Question: If this is the wrong stackexchange website for this question, please direct me elsewhere!
I have a regular 2-dimensional grid of nodes. I would also like to store data about the edges between nodes of the grid, and I'm not sure how to do this in an efficient way.
The three ideas that immediately occurred to me both have cons, and I'm not sure which is preferable, or if, indeed, there is a better way entirely.
1. Store edge data in a 2d array. Since the graph nodes essentially form a 2d array, you can simply store edge data in a normal two dimensional array -- 0,0 is the bottom left node, 1,0 is to the right of it, and 0,1 is directly "above" it, etc.
The issue with this method is data duplication - the data about the edge between 0,0 and 0,1 is stored in two separate places. Whenever the data needs to be updated, you need to update it in both places, and, of course, you have extra memory overhead, since you need to hold potentially twice as much data (even if half of it is duplicated)
1. Store only the "top" and "left" edges in a 2d array. This is an extension of method 1, which avoids storing the redundant data. However, this makes retrieving and storing the data even more difficult, since you now need 3 calls to collect or set all the edges of a node (x,y; x+1,y; and x,y-1).
2. Use a dictionary<<<x,y>,<x,y>>,Edge> dictionary (tuple of points) to store and retrieve data about the edge between two nodes in the graph.
This avoids the redundancy, but dictionary lookup is slower than arrays, and it's not possible to get all 4 edges at once (a dictionary which takes in a node and returns 4 edges would solve the latter, but reintroduce redundancy issues). For my purposes, I'm primarily interested in all possible edges between a small group of nodes, so not retrieving all the nodes is not a huge issue.
Right now, I'm leaning towards method #1 and just sucking up and dealing with the redundant data. Is there a better way to store / retrieve data about edges, or is this the best that it gets.
Example - storing color in Edge:

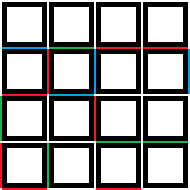
Answer: Assuming everything will fit in memory and your edges are not extremely sparse, I would go with as it probably has the best cache performance of the options you listed.
> However, this makes retrieving and storing the data even more difficult, since you now need 3 calls to collect or set all the edges of a node (x,y; x+1,y; and x,y-1).
I don't understand what you mean by this. Everything should be encapsulated in a class to an interface which is convenient to use. If you find yourself needing to set all edges of a node then write a method to do so.